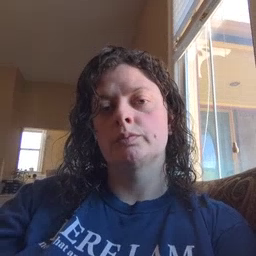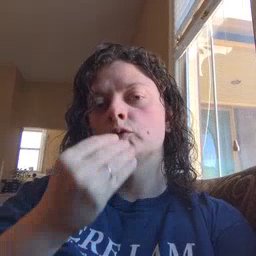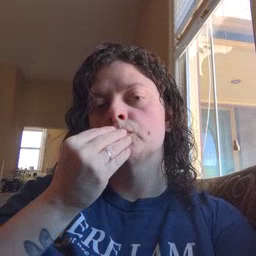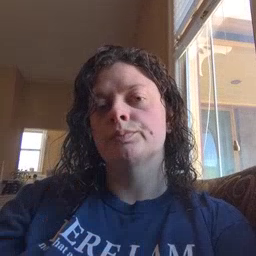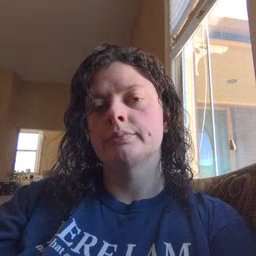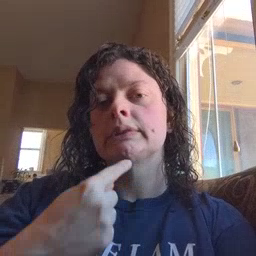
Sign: food